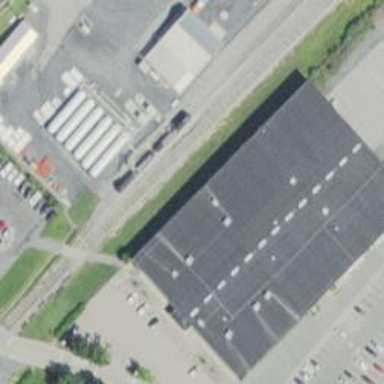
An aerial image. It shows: Railway siding for service.